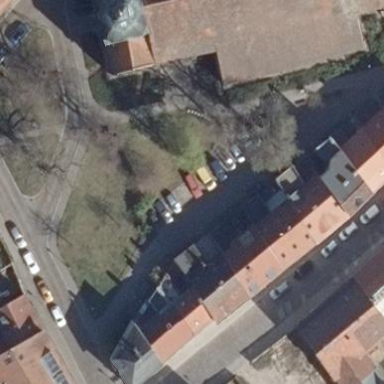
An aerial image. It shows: Street-side parking area.